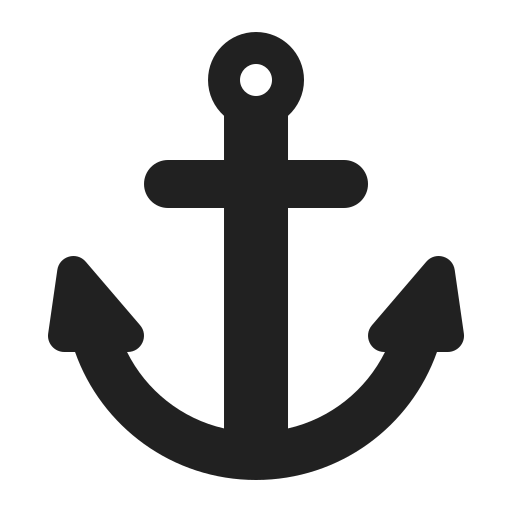
anchor high contrast